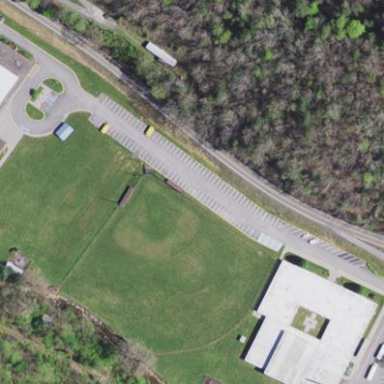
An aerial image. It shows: School.